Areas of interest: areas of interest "Longtan Middle Lake Park Multi-story Parking Lot"
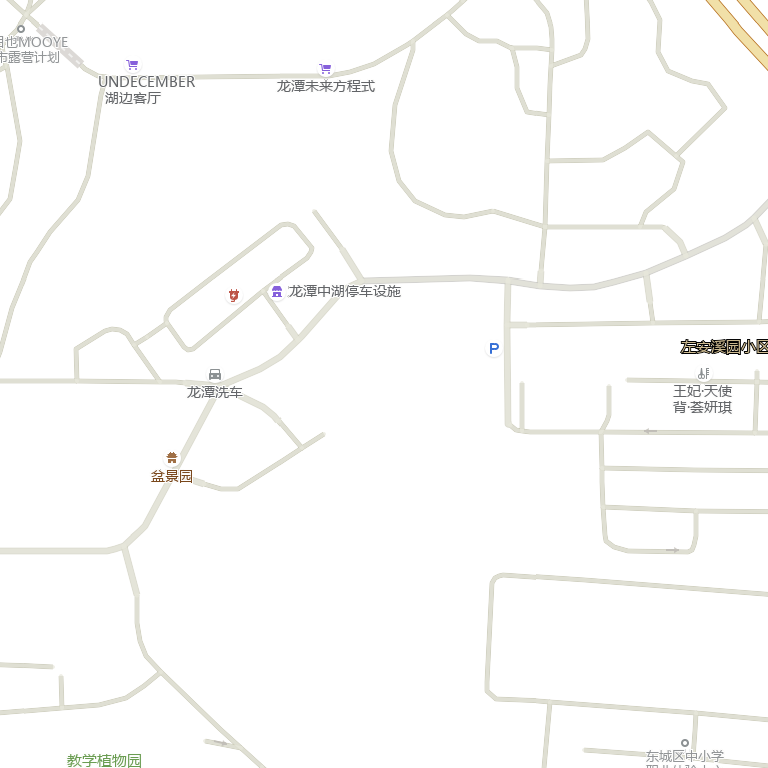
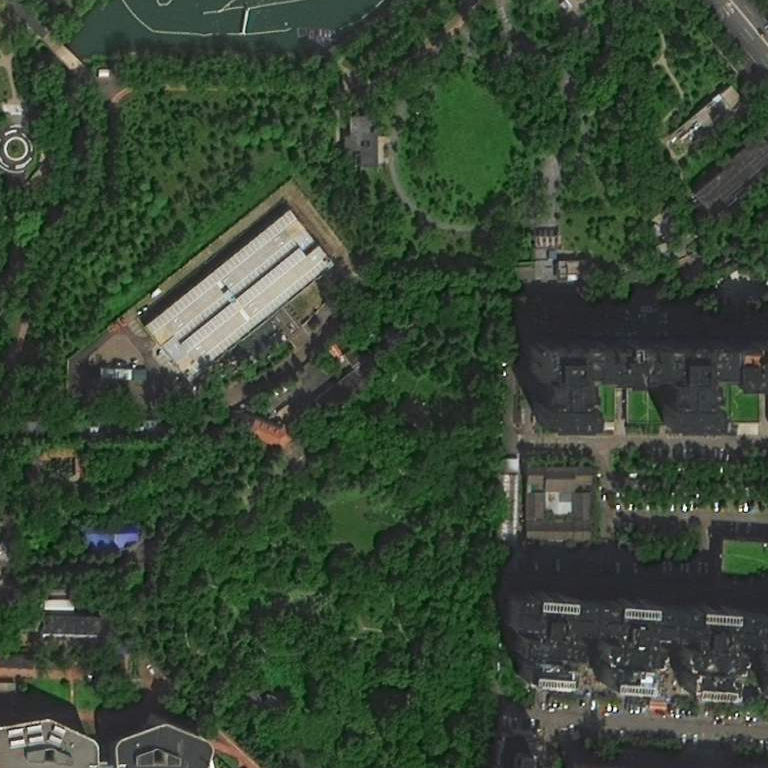